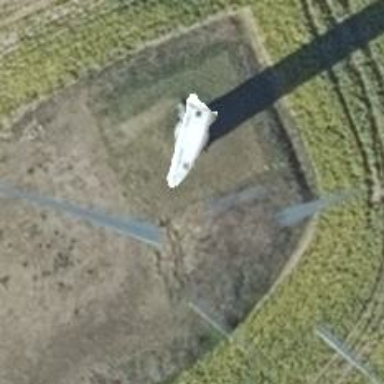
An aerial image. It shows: Wind turbine generator made by Vestas. The generator utilizes wind as its power source and belongs to the horizontal axis type.